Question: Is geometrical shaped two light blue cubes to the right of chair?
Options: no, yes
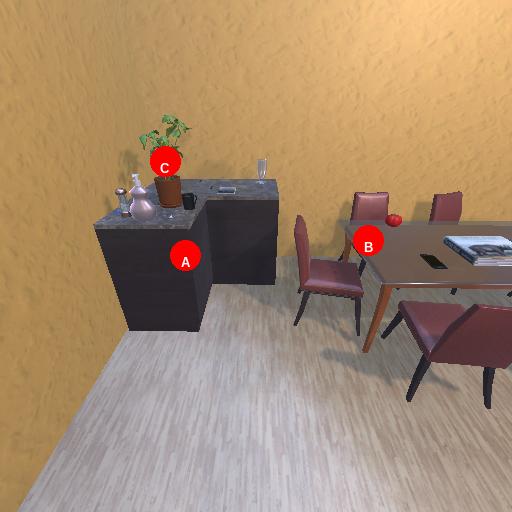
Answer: no